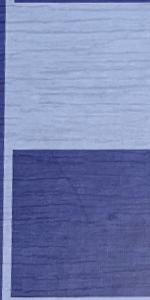
Label: Empty